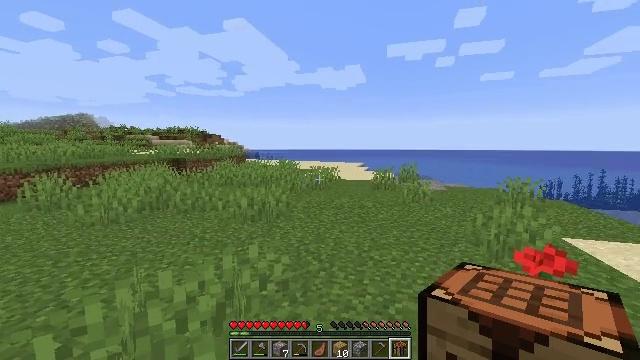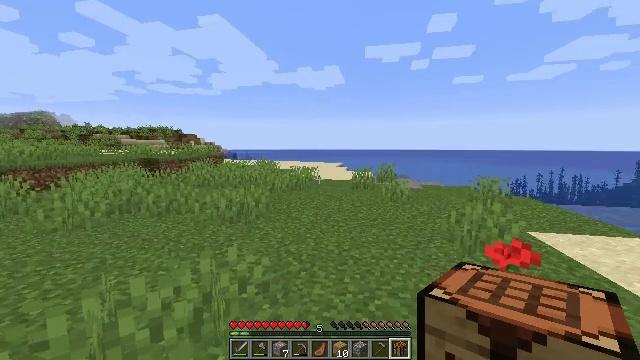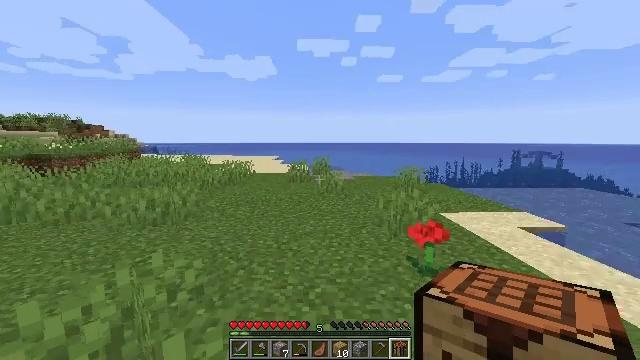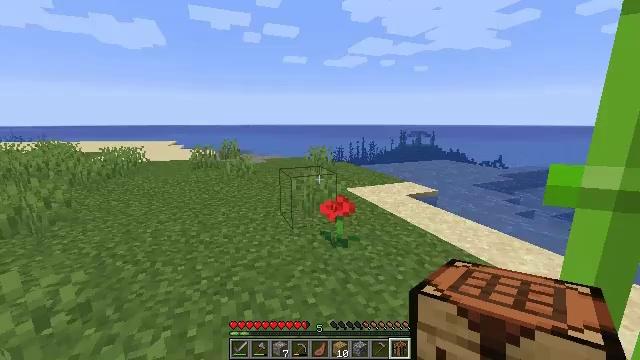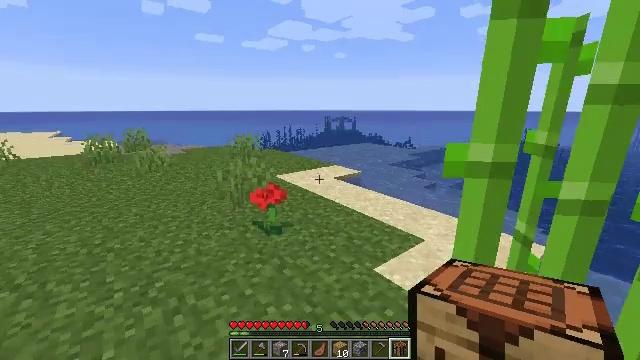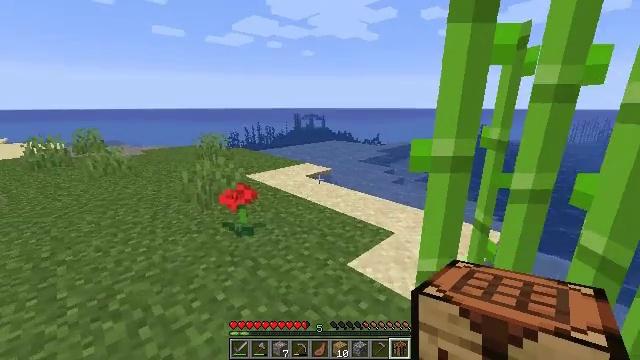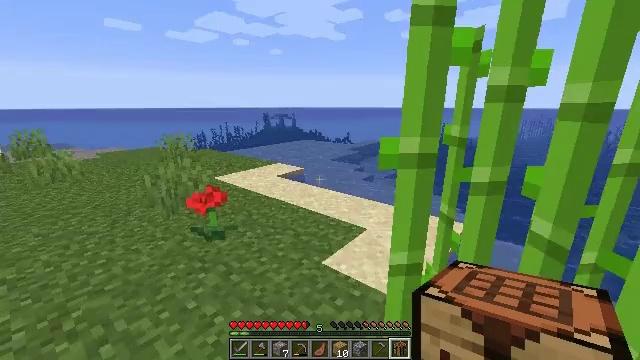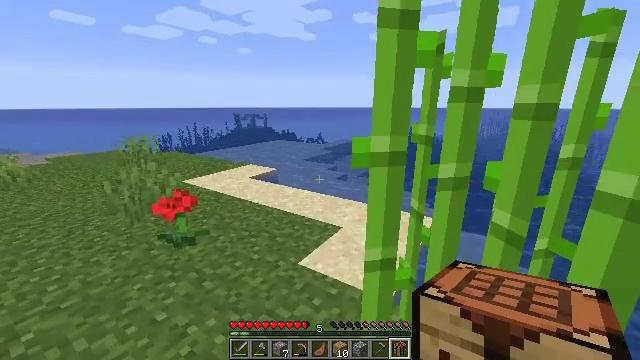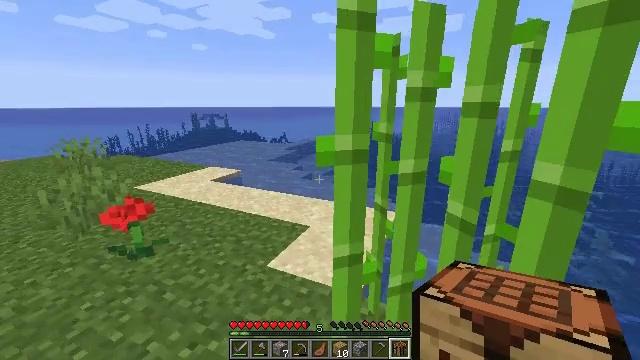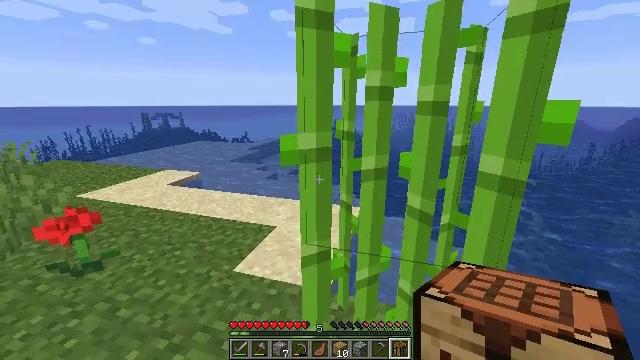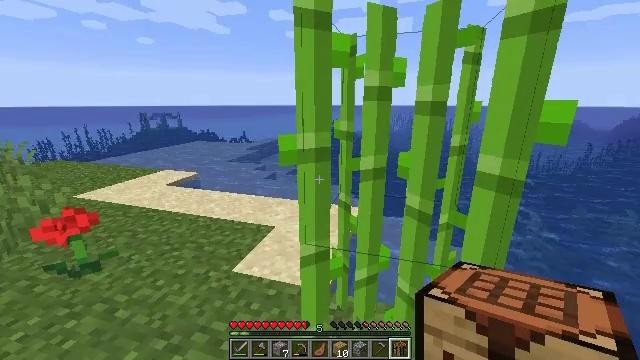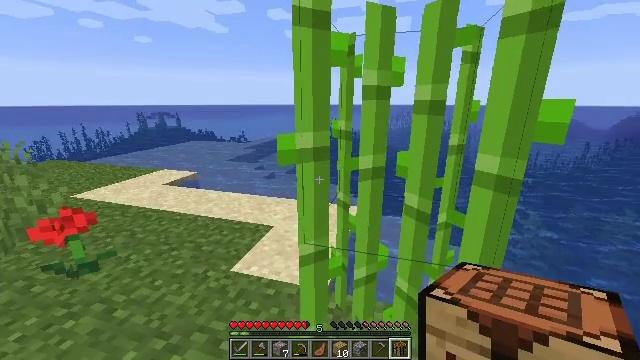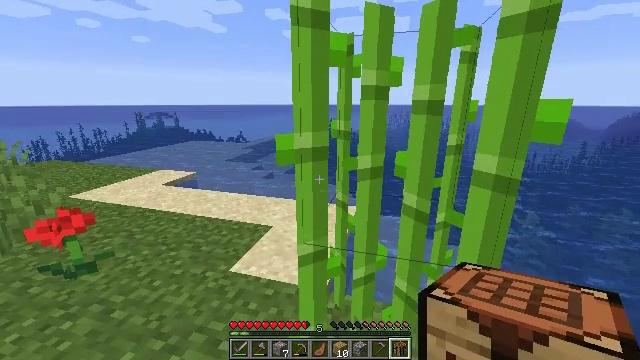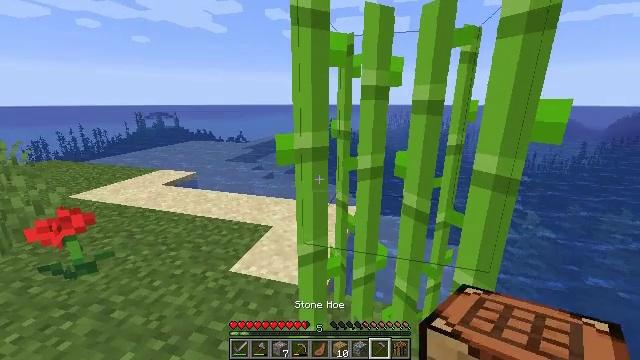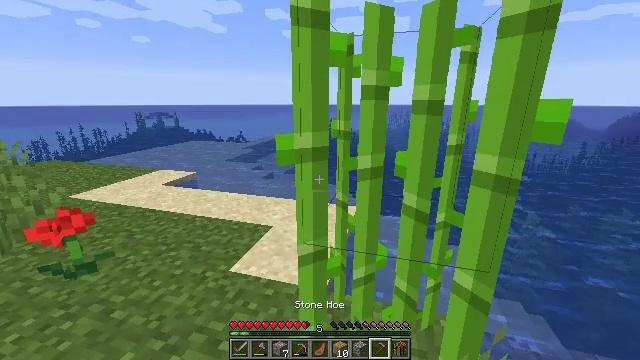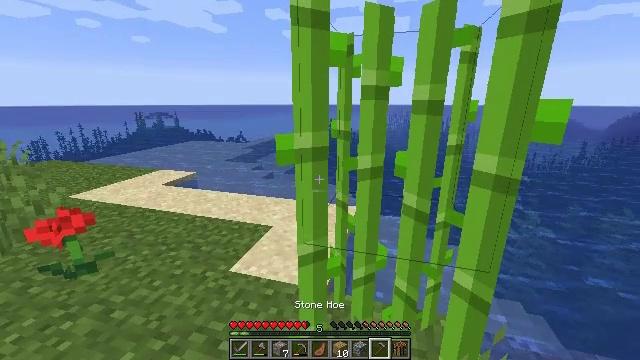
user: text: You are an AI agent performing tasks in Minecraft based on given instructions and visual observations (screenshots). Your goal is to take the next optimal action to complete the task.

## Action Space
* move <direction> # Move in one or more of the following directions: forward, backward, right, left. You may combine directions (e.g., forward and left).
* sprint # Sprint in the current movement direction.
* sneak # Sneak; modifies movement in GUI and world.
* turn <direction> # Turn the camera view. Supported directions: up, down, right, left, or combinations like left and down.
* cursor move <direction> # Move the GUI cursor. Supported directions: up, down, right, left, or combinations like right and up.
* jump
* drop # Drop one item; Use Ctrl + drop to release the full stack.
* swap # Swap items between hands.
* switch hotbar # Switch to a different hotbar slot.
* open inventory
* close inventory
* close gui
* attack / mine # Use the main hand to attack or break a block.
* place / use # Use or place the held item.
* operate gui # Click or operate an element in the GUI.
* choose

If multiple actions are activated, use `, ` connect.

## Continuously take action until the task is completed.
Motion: motion action
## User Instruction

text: Gather sugar cane for crafting.
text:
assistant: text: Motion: turn right
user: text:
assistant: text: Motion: turn right and down
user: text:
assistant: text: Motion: turn right and down
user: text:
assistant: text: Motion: turn right and down
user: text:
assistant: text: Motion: turn right
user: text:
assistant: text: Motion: turn right
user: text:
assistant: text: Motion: turn right
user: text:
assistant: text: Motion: turn right
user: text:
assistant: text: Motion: turn right
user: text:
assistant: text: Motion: no_op
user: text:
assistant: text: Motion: no_op
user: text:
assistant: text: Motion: no_op
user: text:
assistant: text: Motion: no_op
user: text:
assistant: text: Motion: no_op
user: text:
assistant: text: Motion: no_op
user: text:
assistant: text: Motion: no_op
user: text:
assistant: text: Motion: no_op
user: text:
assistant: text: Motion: no_op
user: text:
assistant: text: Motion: no_op
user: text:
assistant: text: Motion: no_op
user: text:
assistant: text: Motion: turn right
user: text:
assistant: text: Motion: turn right and down
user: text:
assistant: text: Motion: turn right and down
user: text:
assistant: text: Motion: no_op
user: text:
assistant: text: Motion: no_op
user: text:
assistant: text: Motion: no_op
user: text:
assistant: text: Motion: no_op
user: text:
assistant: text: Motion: no_op
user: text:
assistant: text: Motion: attack / mine
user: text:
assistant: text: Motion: attack / mine